Question: I am having a usability issue where in an app screen, there may be too much text and I have nowhere to put that text.
I am attaching a screen shot of my screen. You see how the text on top has more text, but there is no room to put that text. So the text just ends in ....
What is the common way people handle this kind of a situation?
Thanks!
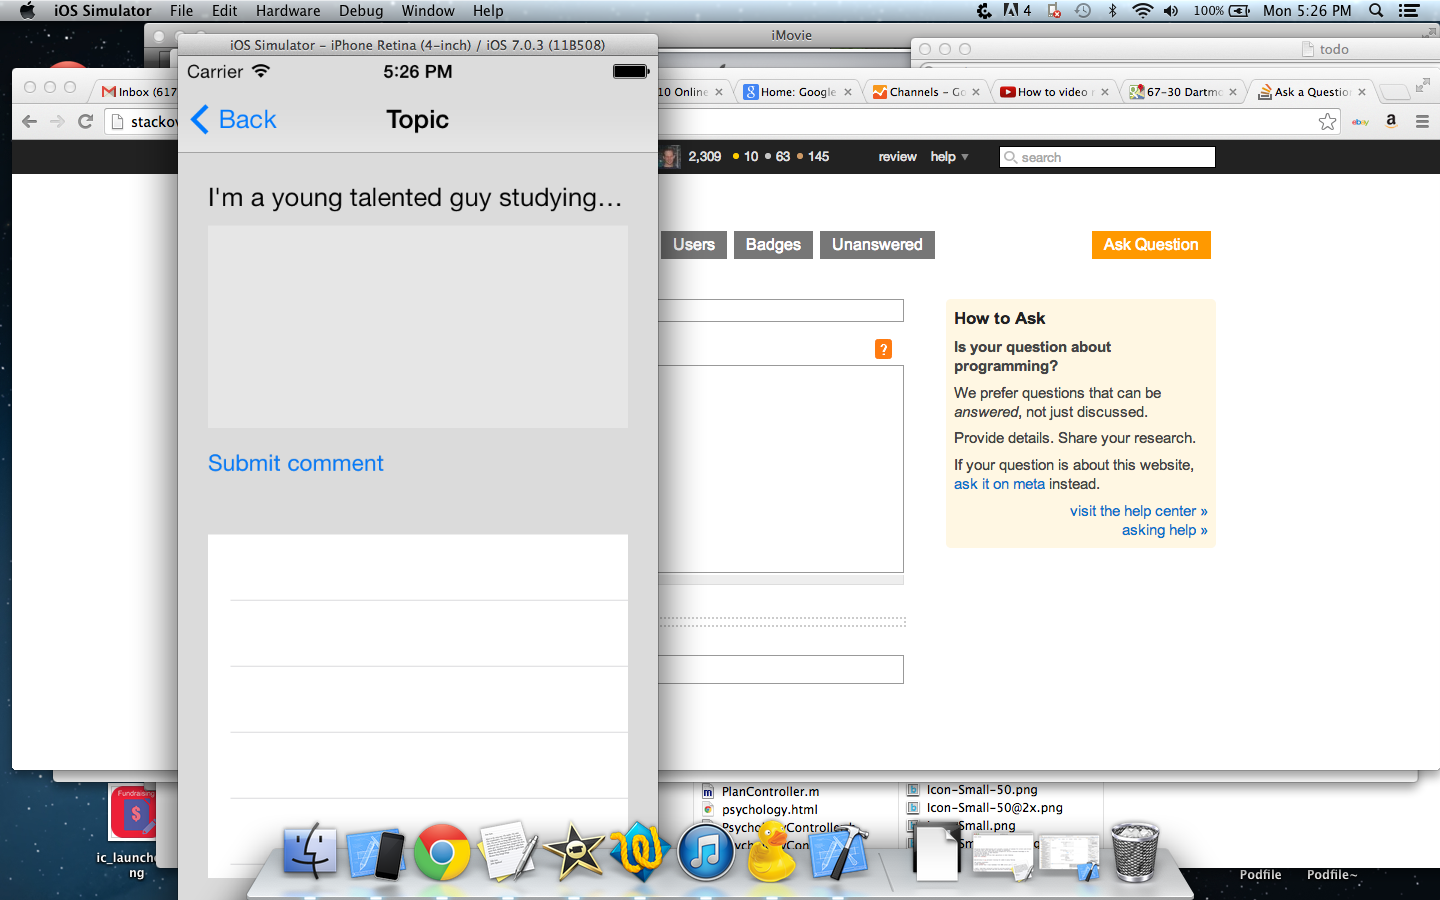
Answer: Redesign your UI so you have more room for that text. Maybe your content will need to scroll. You will need to change that label so that the max number of lines is greater (or 0 for unlimited), and make the frame larger to accomodate more lines. You can also reduce the font size a little to decrease how much extra space you'll need to give it.
If you really wanted to, you could use a 'UITextView' for that text, which allows the text to scroll easily (it's a 'UIScrollView' subclass). Then you could just scroll that text, though it wouldn't be very good UI and you would still want it to be more than one line, because scrolling when only one line is visible at a time would make it hard to read.